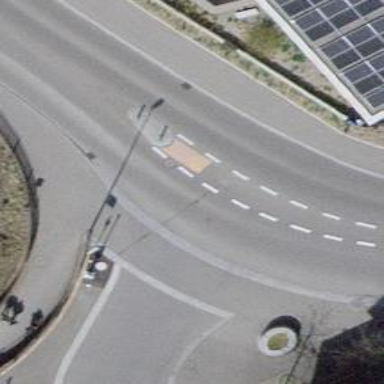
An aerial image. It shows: Asphalt road in residential area with opposite cycleway.